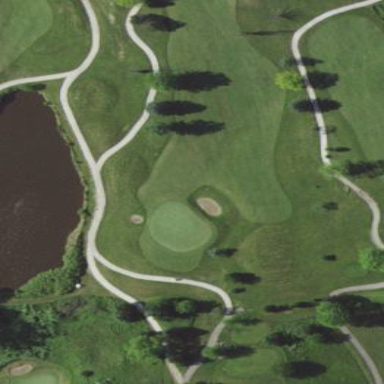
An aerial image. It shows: Grassy area designated as golf fairway.